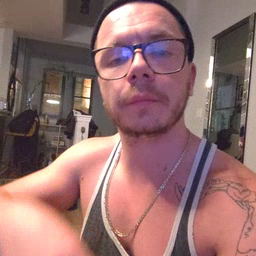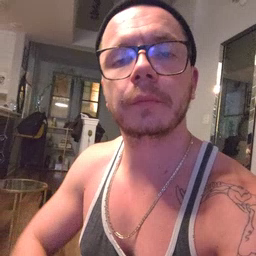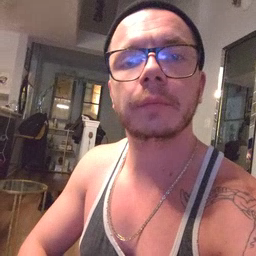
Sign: weus